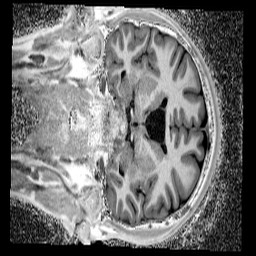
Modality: UNIT1_denoised
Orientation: coronal
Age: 13
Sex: male
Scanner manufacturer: siemens
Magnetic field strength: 3 T
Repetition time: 4 s
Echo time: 0.00299 s